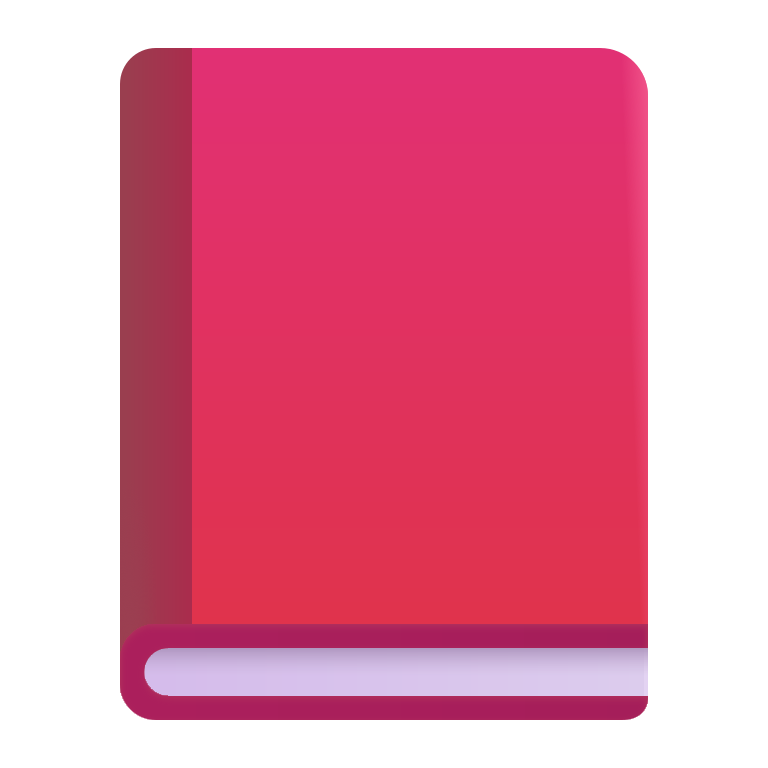
closed book color